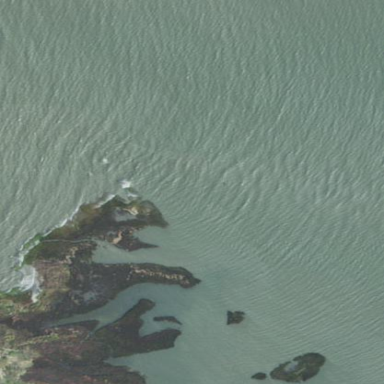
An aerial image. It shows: Breathtaking coastline.